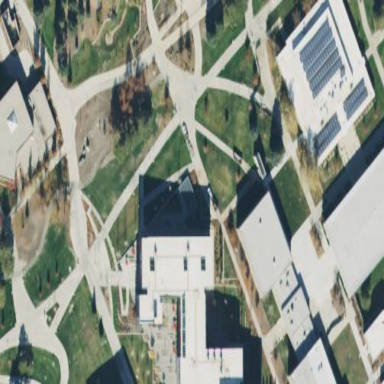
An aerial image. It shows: University building.